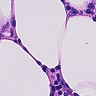
Metastatic tissue present: no